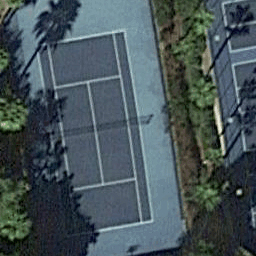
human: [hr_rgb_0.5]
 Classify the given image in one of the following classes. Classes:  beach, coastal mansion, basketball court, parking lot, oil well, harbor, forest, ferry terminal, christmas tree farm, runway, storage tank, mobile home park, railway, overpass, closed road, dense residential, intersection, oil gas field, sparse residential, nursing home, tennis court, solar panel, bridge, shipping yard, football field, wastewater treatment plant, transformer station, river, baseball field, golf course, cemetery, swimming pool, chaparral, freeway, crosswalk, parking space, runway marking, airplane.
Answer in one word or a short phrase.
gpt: tennis court